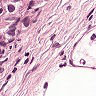
Metastatic tissue present: yes